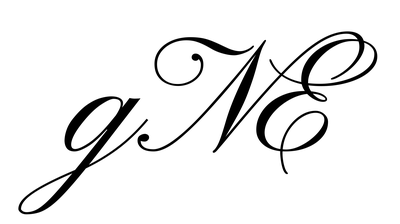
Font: PinyonScript-Regular